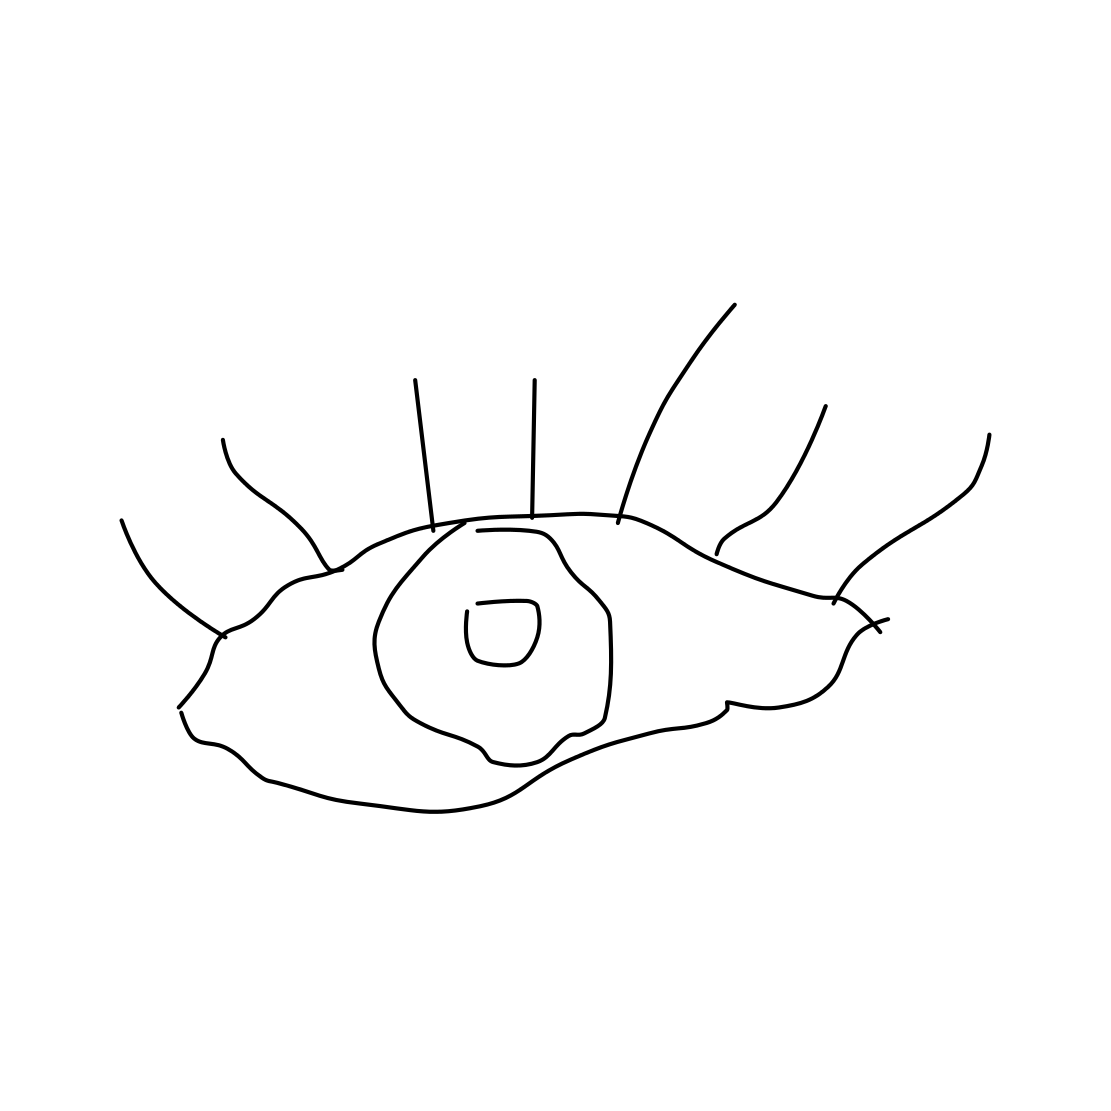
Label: eye